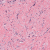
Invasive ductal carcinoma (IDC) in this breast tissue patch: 0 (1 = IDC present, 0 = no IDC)